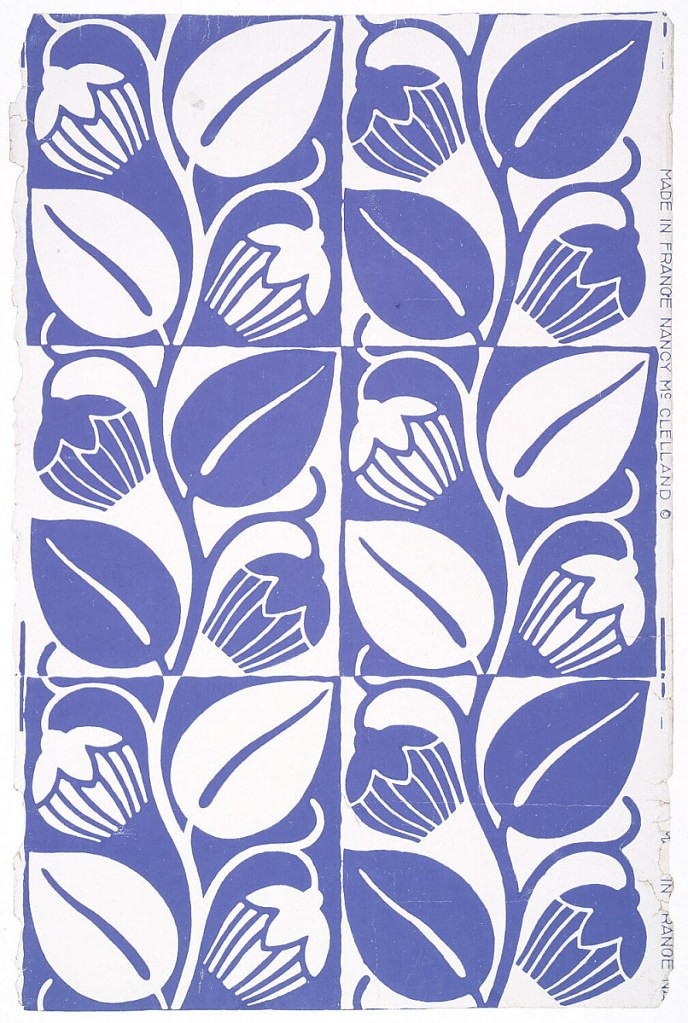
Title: Sidewall
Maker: Nancy McClelland, Inc.
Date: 1920
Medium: Block-printed paper
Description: A highly stylized tulip design in alternating squares. One square consists of blue tulips and leaves on white field; the same design with color arrangement reversed is in opposite square. Printed for Nancy McClelland of New York City.